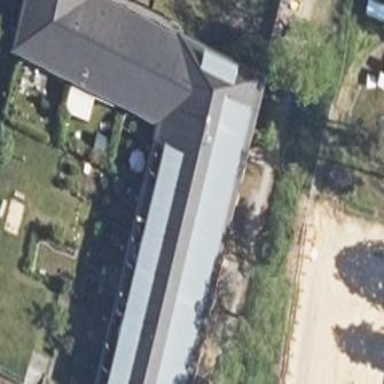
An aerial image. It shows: Building with hipped roof in grey color.